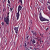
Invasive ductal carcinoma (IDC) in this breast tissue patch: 1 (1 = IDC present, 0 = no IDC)